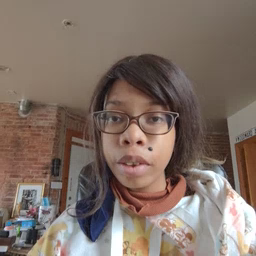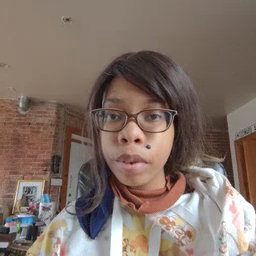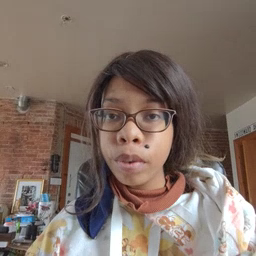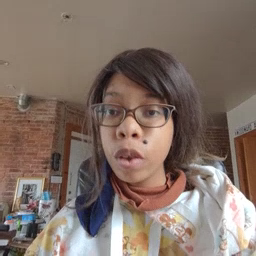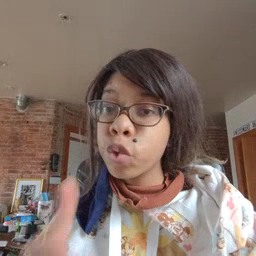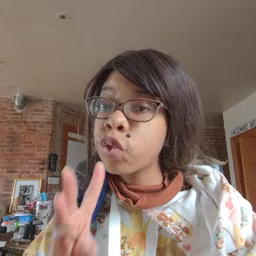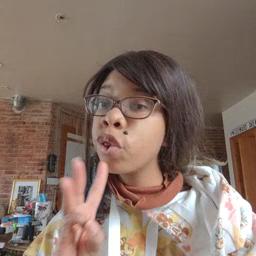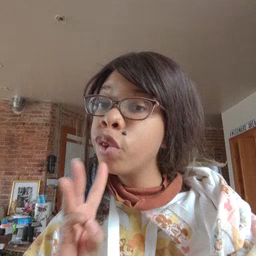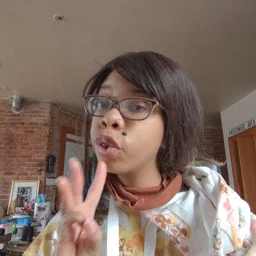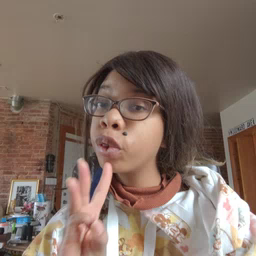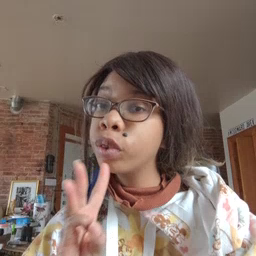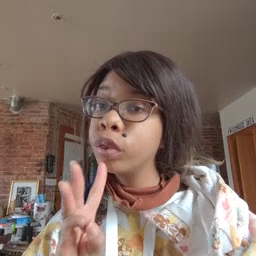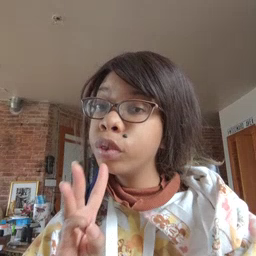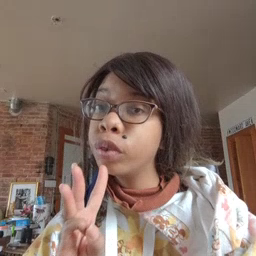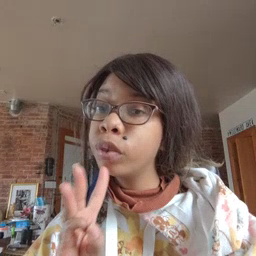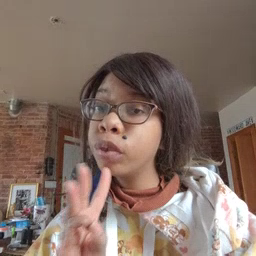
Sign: water